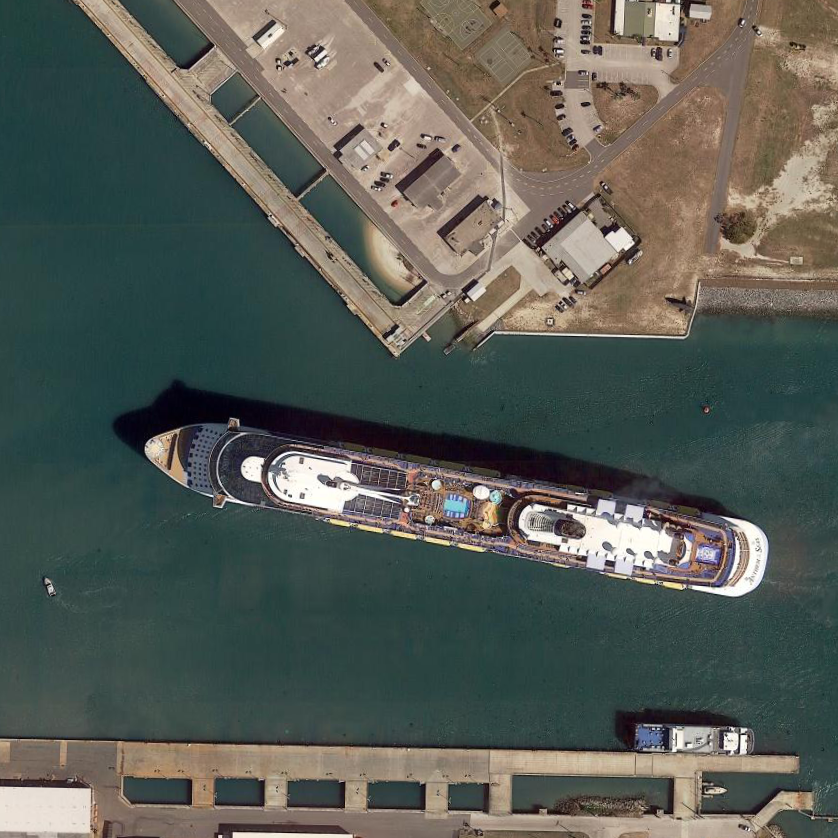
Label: Megayacht